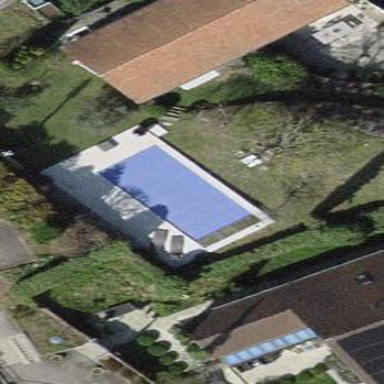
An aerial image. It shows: Swimming pool located in leisure land.